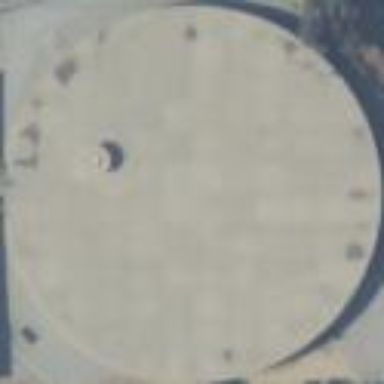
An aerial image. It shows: Building with man-made water storage tank.